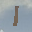
Label: 1